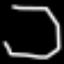
Label: octagon